Field crop: tomato
Growth stage: 2
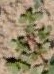
Species: portulaca